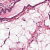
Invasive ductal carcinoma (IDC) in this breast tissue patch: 0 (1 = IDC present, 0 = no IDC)